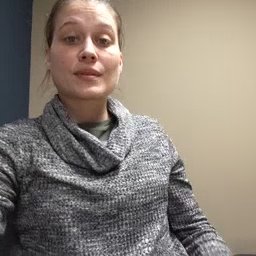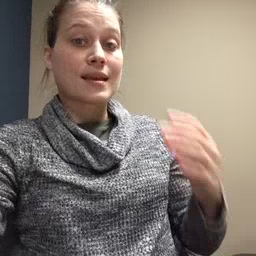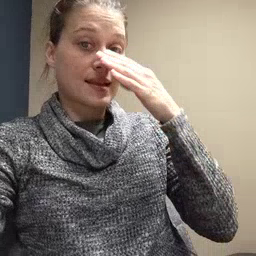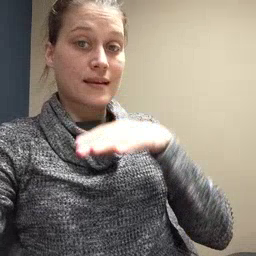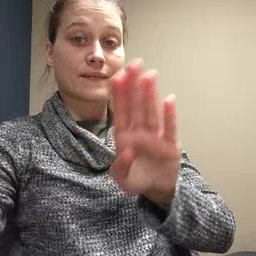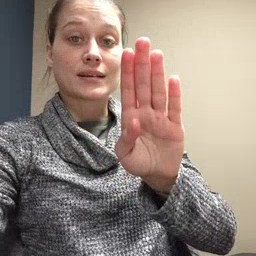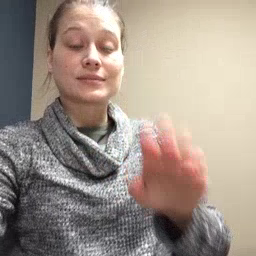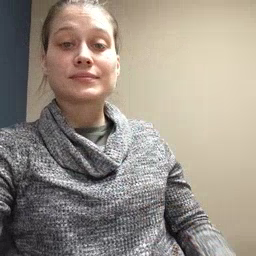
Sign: elephant